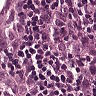
Metastatic tissue present: yes